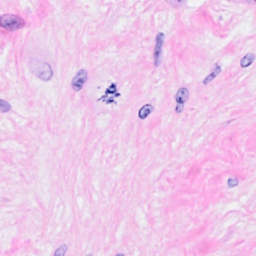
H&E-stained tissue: Breast